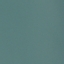
Label: SeaLake